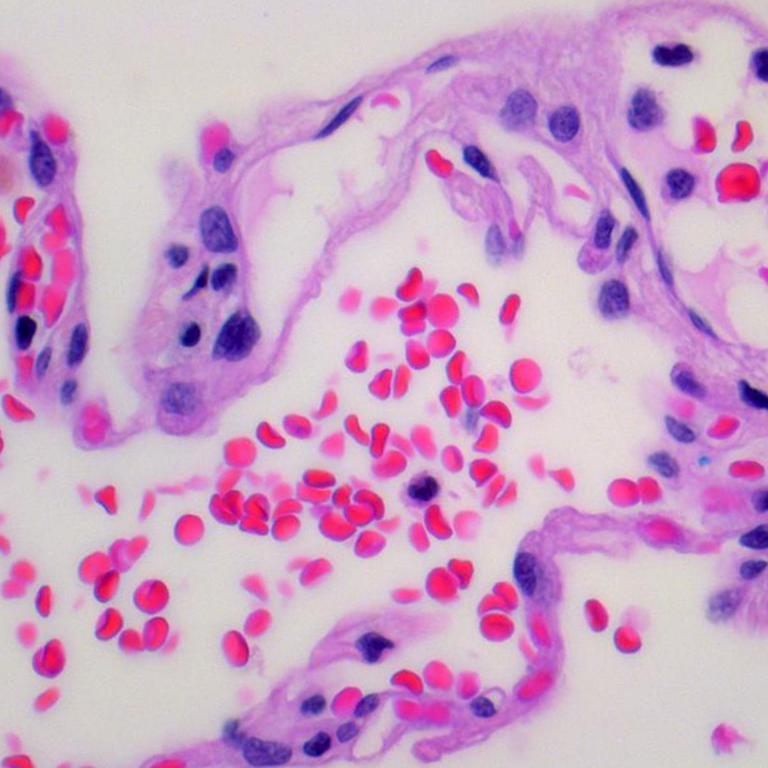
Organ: lung
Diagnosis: benign